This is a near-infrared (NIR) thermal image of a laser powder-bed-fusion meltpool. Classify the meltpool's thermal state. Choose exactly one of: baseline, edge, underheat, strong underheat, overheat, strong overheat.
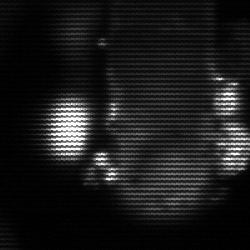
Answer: strong underheat